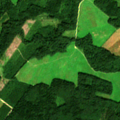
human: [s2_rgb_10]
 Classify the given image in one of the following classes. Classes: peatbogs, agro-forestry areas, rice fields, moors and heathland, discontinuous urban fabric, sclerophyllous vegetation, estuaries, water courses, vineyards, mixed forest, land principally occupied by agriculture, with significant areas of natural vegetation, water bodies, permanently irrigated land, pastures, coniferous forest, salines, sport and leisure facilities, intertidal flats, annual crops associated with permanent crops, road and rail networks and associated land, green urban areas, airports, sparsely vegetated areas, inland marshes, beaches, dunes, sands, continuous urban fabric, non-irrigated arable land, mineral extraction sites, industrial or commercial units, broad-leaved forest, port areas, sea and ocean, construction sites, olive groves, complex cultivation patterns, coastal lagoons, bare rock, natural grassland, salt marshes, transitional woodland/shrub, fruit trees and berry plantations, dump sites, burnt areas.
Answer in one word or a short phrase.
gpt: pastures, mixed forest, transitional woodland/shrub